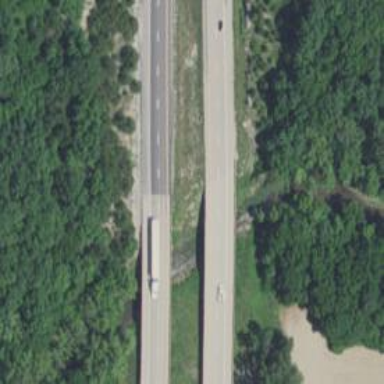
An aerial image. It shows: Motorway bridge.